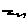
Label: zigzag